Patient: sex M, age 46
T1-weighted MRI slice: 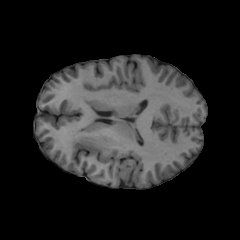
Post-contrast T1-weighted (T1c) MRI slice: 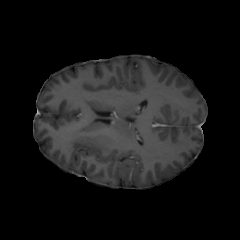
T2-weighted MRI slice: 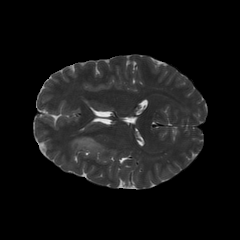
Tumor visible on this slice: yes
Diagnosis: Oligodendroglioma, IDH-mutant, 1p/19q-codeleted
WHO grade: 2